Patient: sex M, age 68
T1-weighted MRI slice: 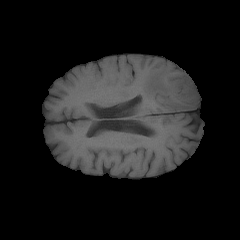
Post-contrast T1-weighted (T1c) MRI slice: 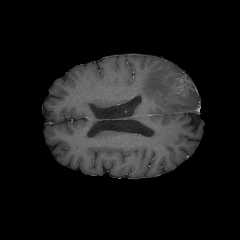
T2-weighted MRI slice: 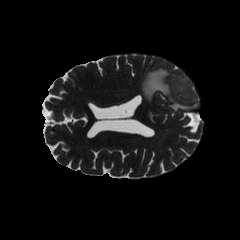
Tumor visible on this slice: yes
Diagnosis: Glioblastoma, IDH-wildtype
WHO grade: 4